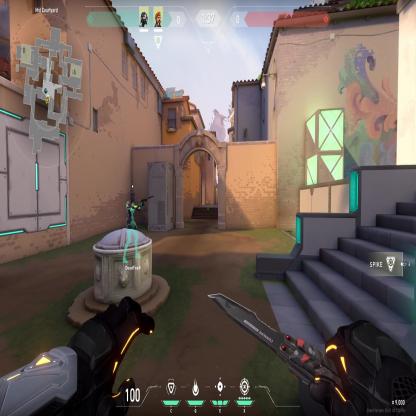
Label: teammate